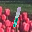
Label: 1